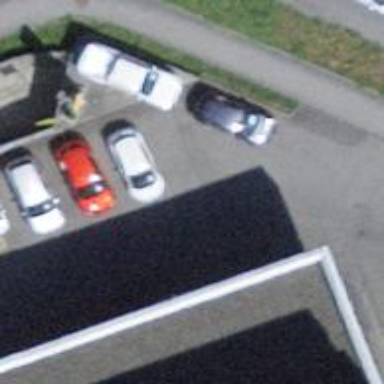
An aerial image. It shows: Car repair shop.